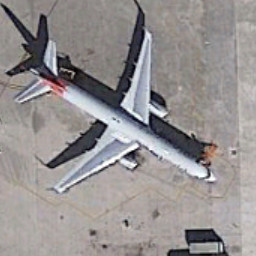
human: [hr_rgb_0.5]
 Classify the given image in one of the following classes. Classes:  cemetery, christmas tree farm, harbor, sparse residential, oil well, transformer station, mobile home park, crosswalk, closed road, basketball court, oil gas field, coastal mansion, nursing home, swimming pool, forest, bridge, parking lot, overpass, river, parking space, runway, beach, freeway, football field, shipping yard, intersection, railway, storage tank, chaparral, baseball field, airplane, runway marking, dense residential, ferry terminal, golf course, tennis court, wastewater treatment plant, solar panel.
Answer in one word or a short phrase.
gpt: airplane